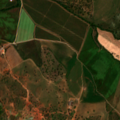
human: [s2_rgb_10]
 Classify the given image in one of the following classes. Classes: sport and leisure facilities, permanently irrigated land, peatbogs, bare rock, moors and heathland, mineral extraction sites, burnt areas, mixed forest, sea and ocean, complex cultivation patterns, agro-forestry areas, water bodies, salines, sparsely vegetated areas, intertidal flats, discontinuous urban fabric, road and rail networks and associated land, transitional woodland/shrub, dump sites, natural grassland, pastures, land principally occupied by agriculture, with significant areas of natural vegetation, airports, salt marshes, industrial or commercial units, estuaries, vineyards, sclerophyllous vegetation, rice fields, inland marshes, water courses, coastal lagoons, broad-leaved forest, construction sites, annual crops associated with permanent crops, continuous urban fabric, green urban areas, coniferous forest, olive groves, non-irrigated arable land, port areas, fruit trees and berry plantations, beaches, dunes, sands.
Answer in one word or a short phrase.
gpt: continuous urban fabric